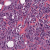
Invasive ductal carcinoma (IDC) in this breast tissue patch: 0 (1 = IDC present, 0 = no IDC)